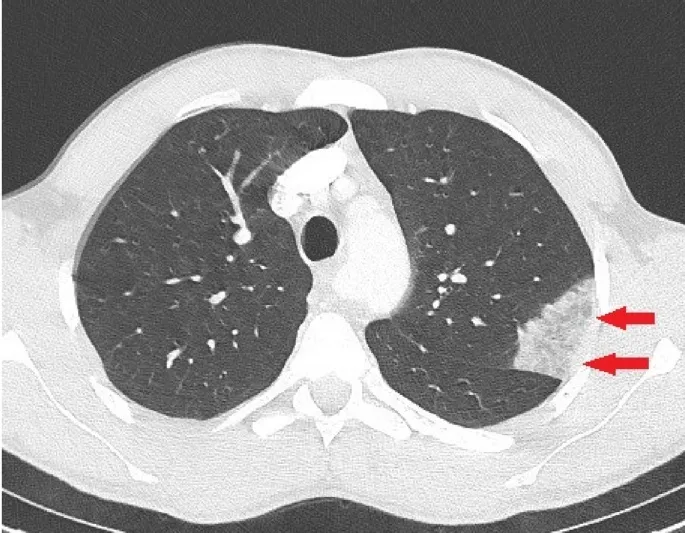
Chest CT showing the condensation in the left upper lobe (red arrows). The bilateral ground glass opacities are not present on this section. (For interpretation of the references to colour in this figure legend, the reader is referred to the Web version of this article. ).
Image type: radiology (ct)